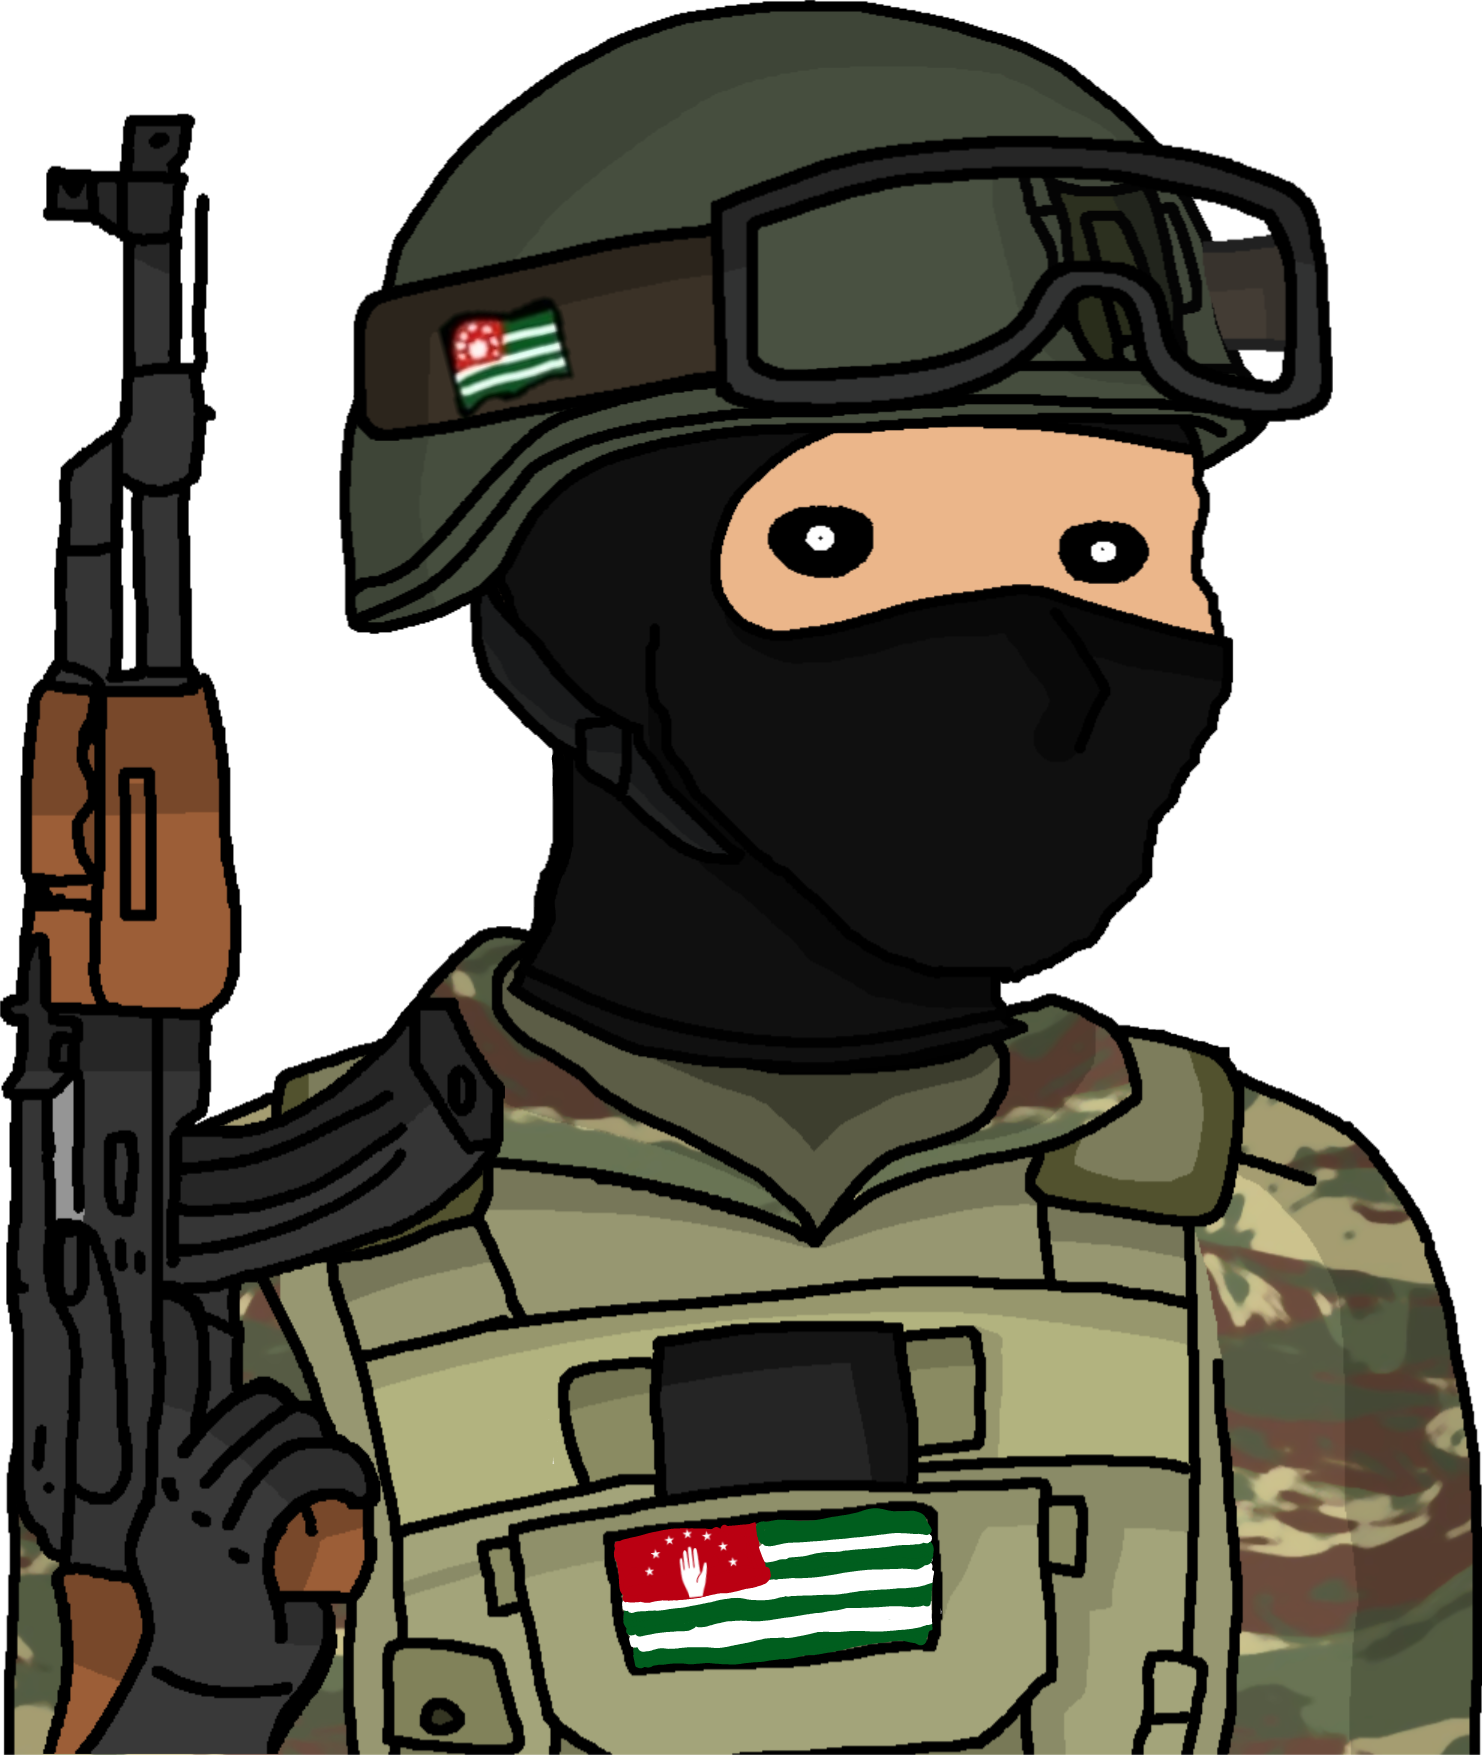
Label: 5_Oomer